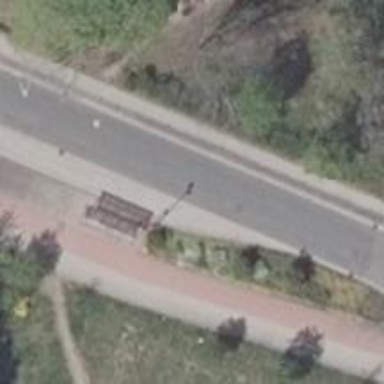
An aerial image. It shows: Public transport stop position.